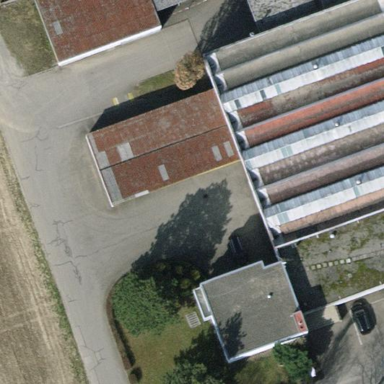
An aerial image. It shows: Close-up view of roof of building.